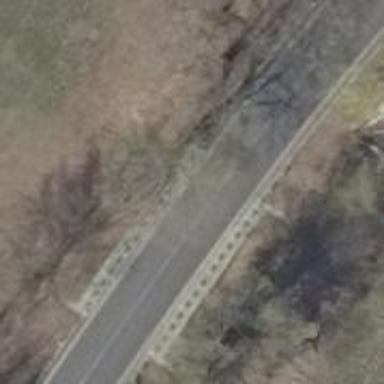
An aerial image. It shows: Paved secondary road.